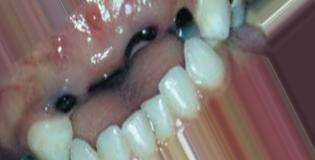
Condition: Caries